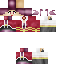
A male human skin with medium skin, wearing brown long hair dressed in a red suit and red pants, featuring a closed mouth.